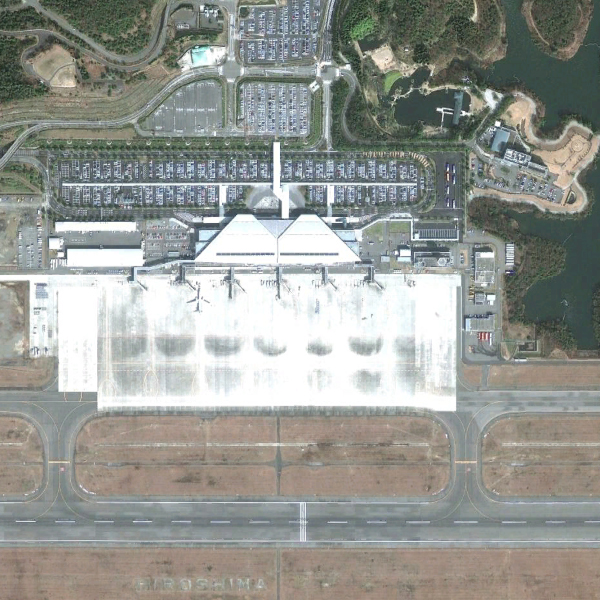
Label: Airport